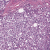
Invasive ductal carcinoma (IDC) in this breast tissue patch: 1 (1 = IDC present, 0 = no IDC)